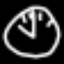
Label: clock